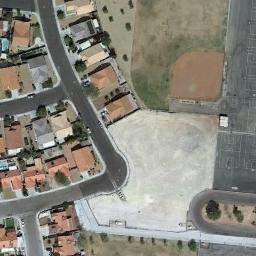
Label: baseball_diamond